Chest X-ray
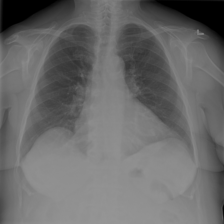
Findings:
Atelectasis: negative
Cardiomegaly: positive
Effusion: positive
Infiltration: negative
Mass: negative
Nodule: negative
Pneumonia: negative
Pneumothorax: negative
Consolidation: negative
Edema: negative
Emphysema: negative
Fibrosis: negative
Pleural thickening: negative
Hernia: negative